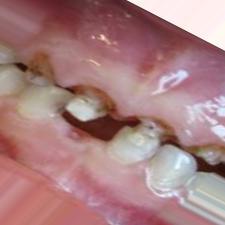
Condition: Caries